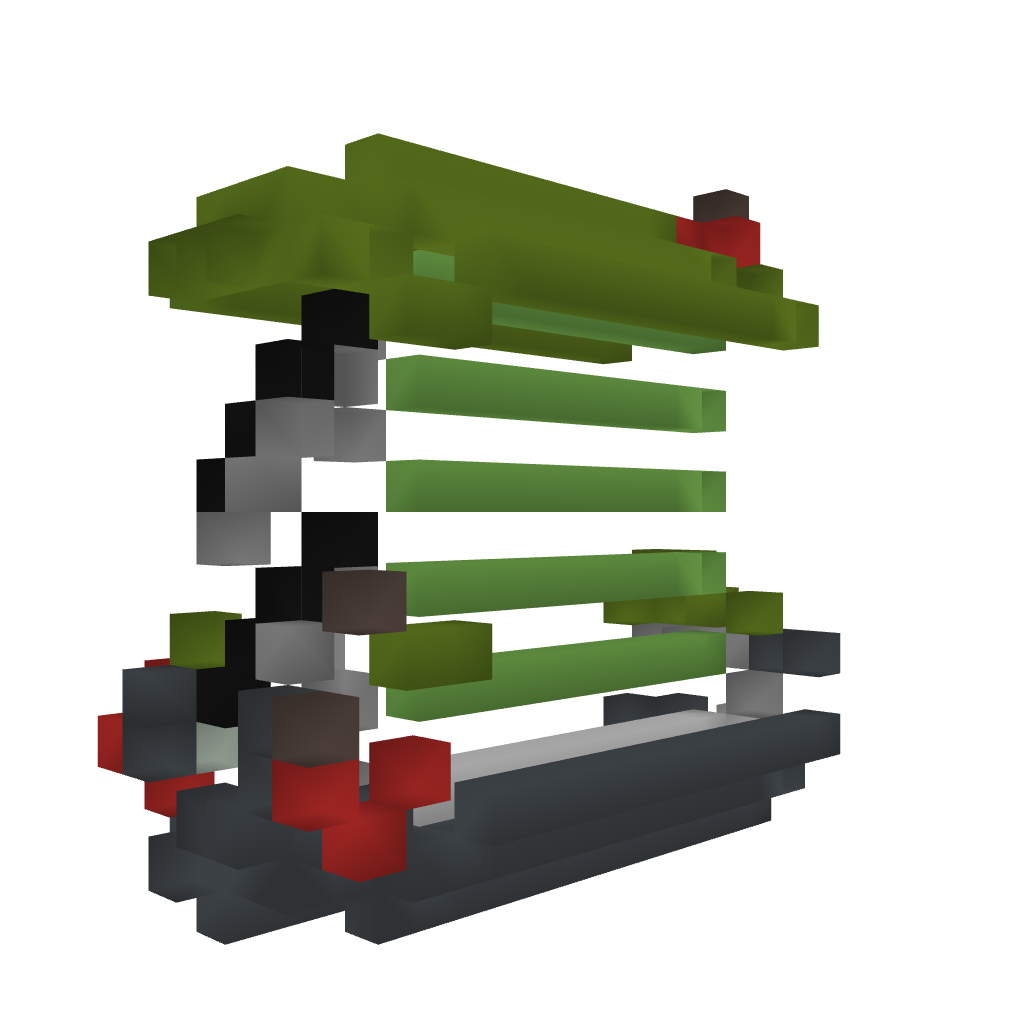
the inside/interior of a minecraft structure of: Long Range Cannon (5-10 Module)